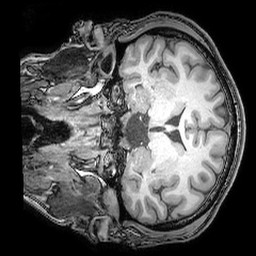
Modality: T1w
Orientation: coronal
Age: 27
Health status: ill
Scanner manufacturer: philips
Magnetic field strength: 3 T
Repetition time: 0.007 s
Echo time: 0.0035 s